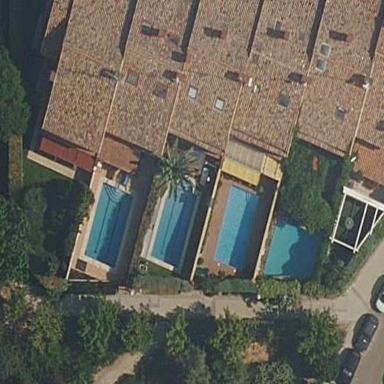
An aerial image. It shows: Detached hotel building.